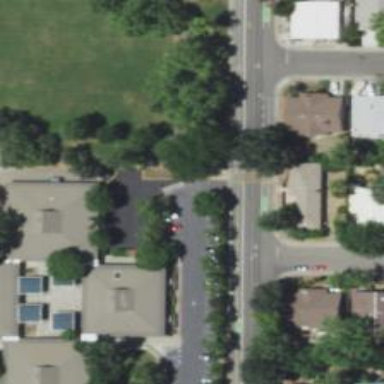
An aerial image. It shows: Footway.